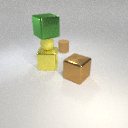
large brown metal cube in front of small brown rubber cylinder